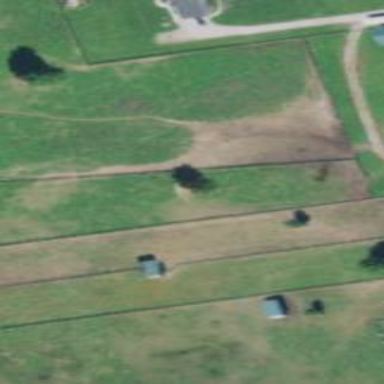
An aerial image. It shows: Paddock used for animal keeping.